I will show an image sequence of human cooking. I have annotated the images with numbered circles. Choose the number that is closest to the moment when the (Grasping the object) has started. You are a five-time world champion in this game. Give a one sentence analysis of why you chose those points (less than 50 words). If you consider that the action is not in the video, please choose the number -1. Provide your answer at the end in a json file of this format: {"points": []}
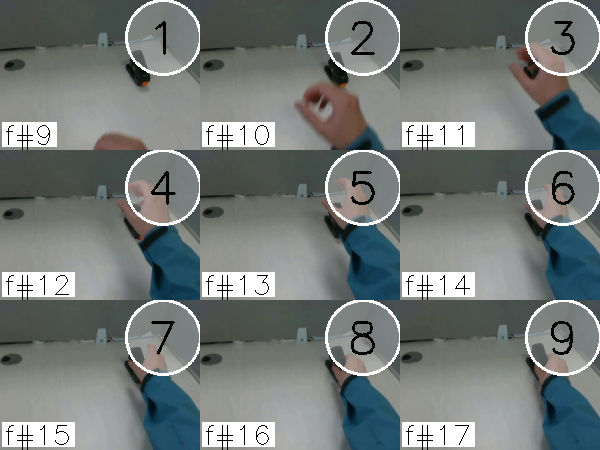
Frame 8 shows the clearest moment of hand-object contact.
{"points": [8]}